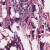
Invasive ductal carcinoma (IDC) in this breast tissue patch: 1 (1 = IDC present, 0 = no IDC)